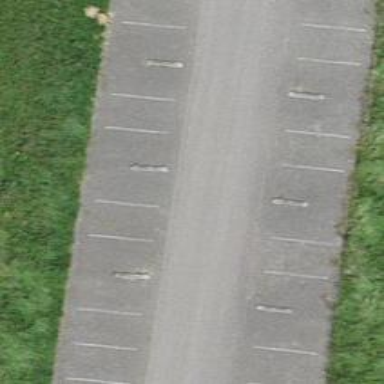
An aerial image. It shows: Parking area.